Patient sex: F
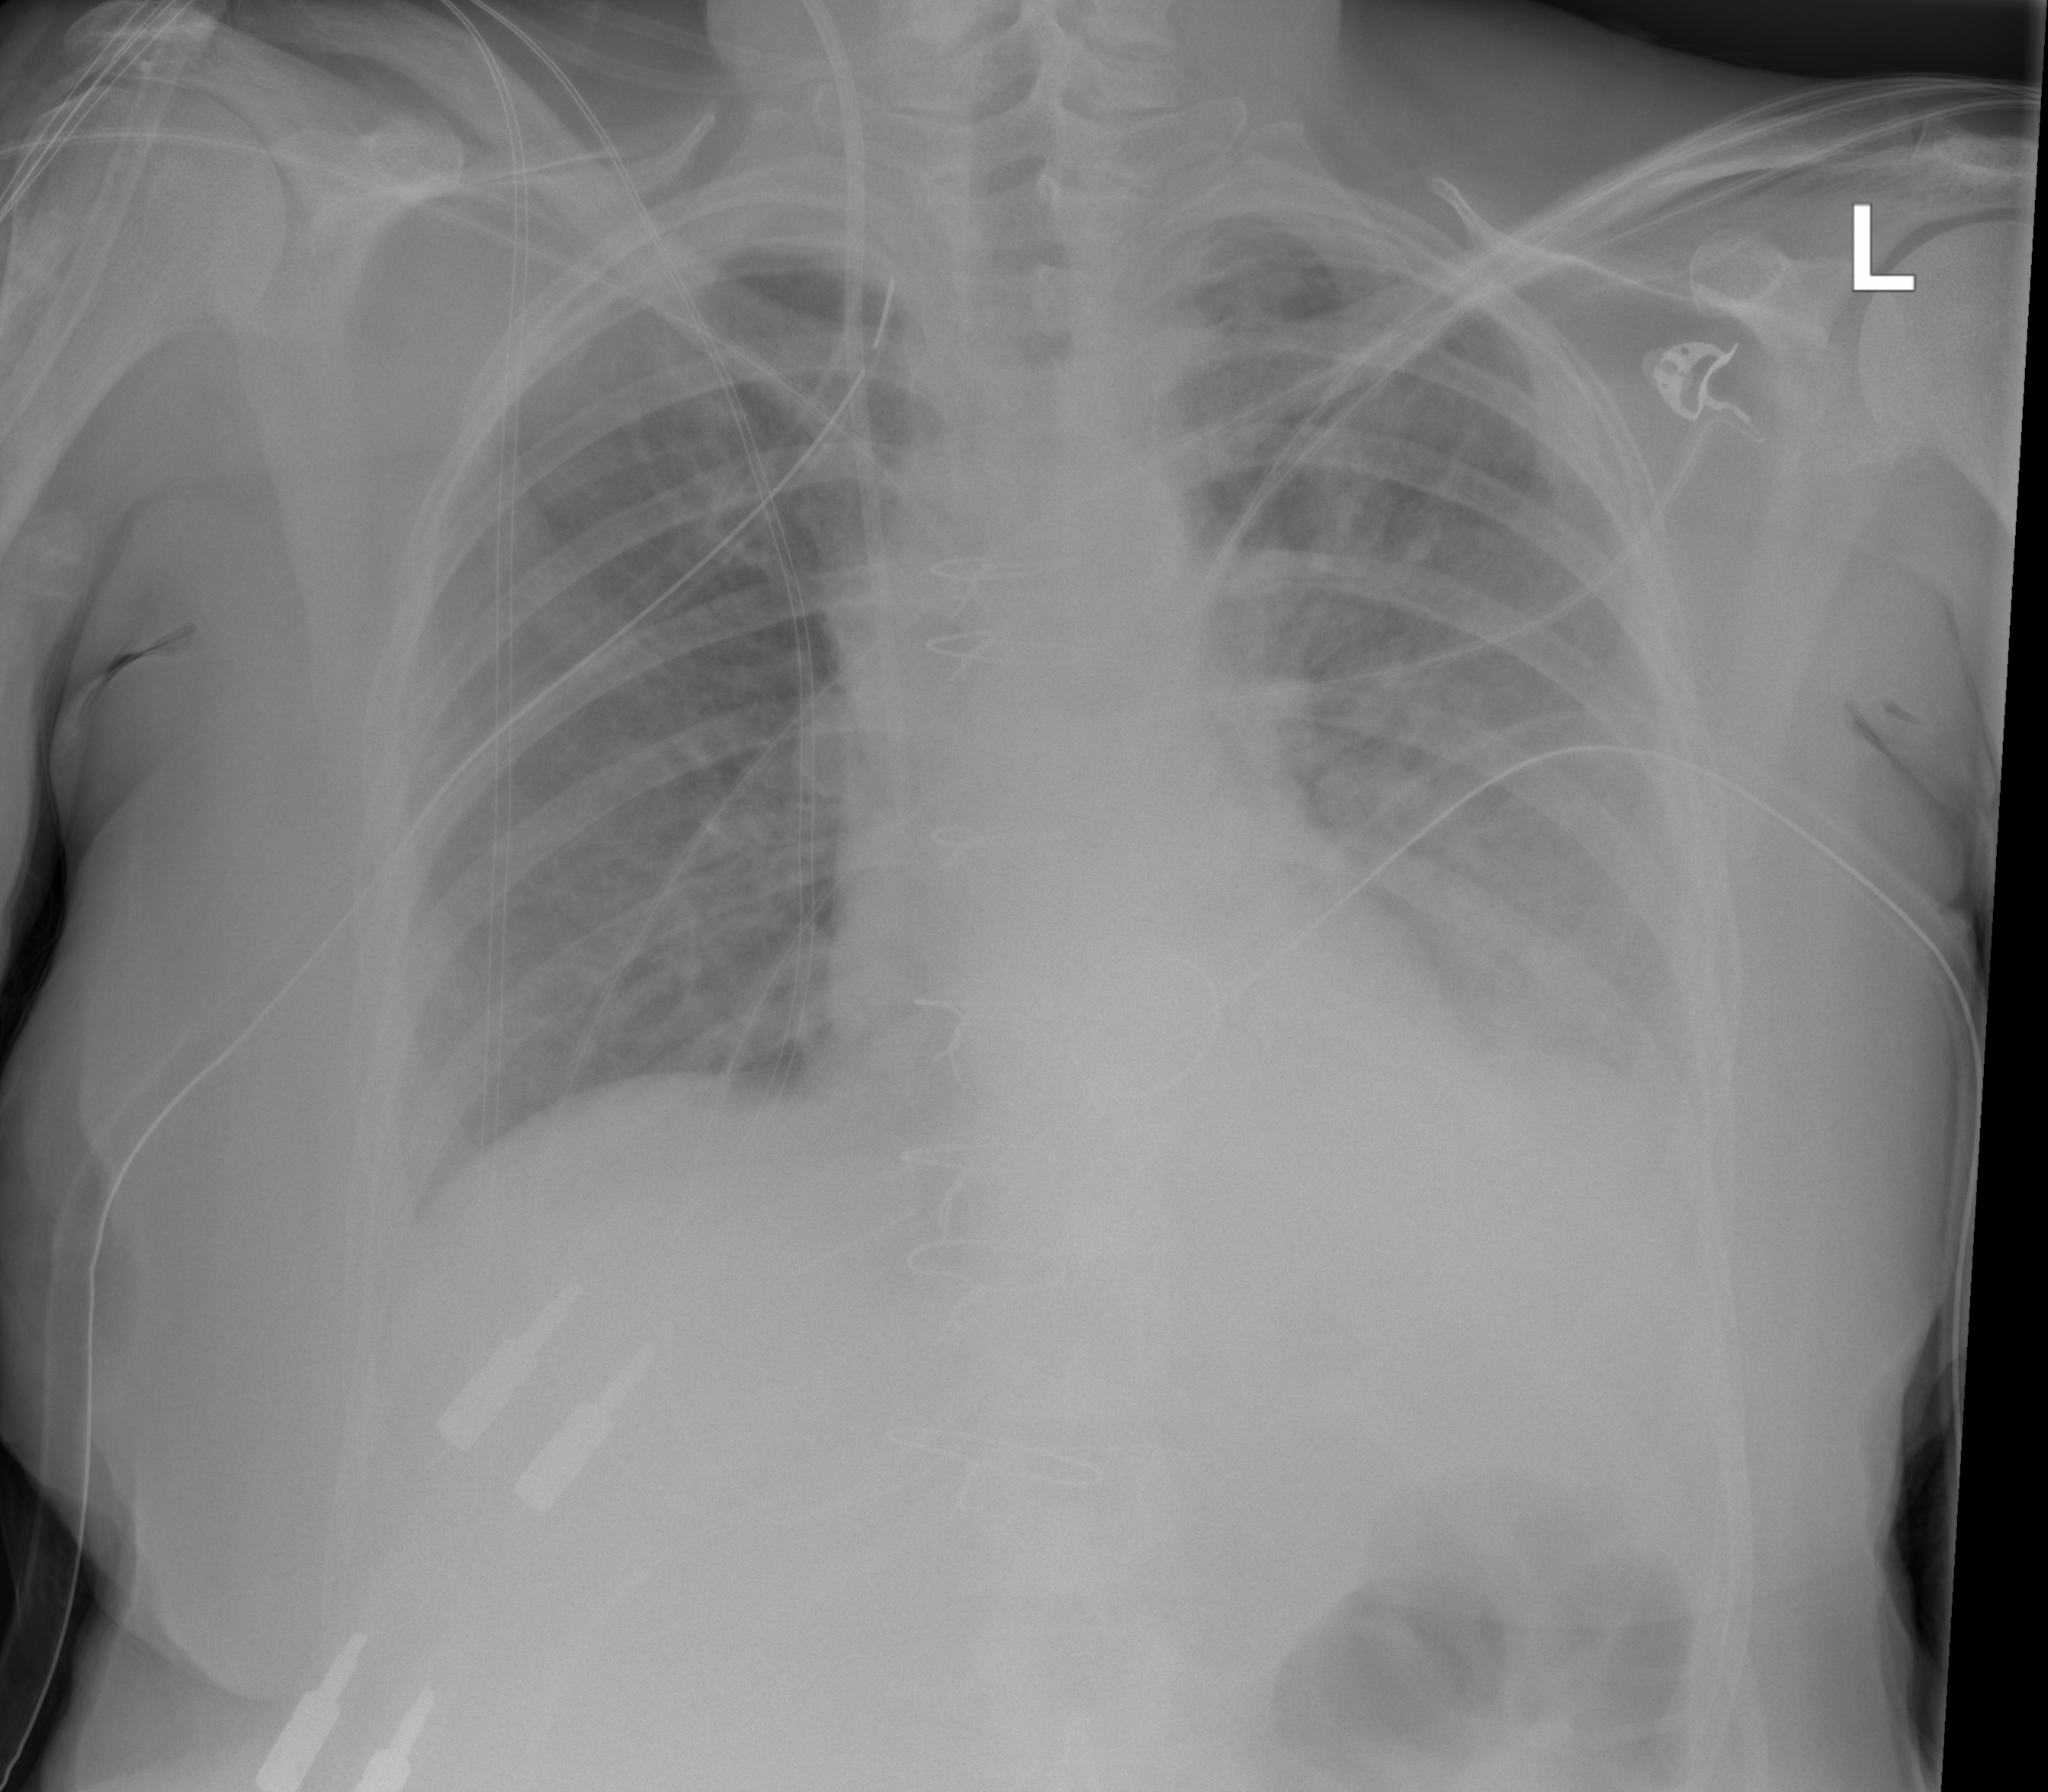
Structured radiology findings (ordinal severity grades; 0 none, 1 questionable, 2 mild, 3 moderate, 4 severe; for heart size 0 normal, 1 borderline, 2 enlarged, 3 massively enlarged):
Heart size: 0
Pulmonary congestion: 0
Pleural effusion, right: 0
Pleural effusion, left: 2
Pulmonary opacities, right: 0
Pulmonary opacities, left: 0
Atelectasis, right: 0
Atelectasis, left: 0